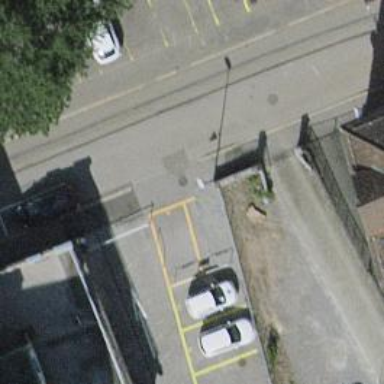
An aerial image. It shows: Lift gate barrier.